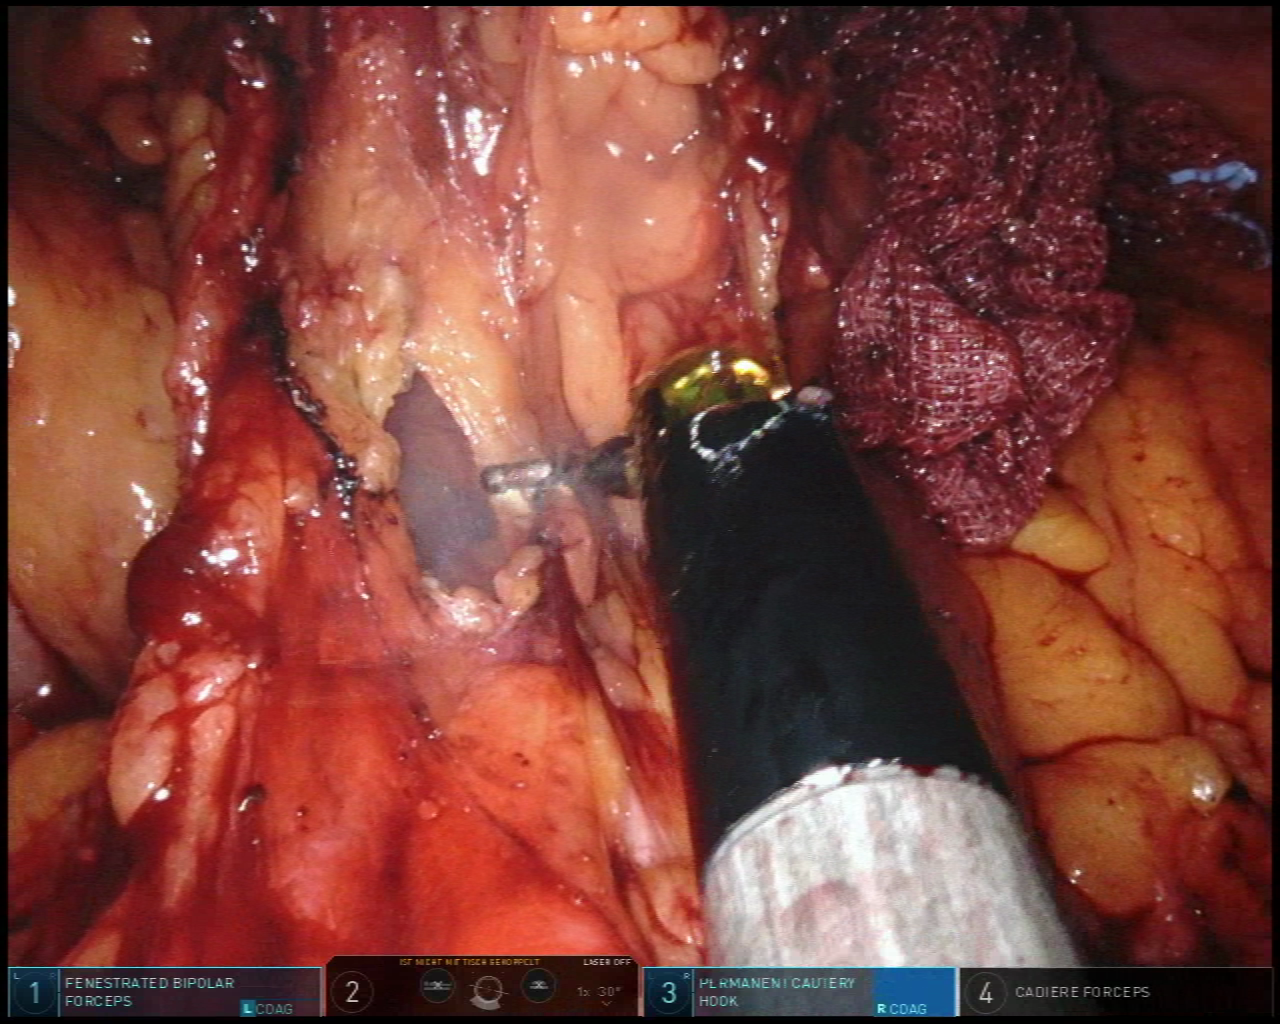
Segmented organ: stomach
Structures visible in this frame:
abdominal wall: yes
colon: yes
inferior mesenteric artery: no
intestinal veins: no
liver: no
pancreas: no
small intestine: no
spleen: no
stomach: yes
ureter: no
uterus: no
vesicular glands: no